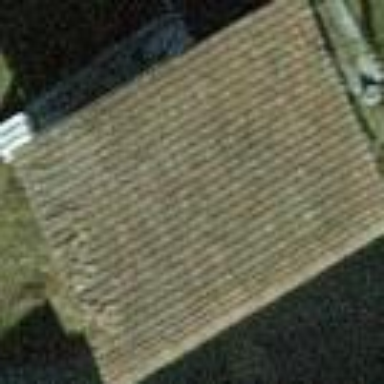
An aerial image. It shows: Shed.